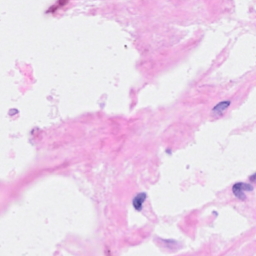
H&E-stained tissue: Breast